Question: Here is the array I am working with:
'''
[["5103", "2593", "<PHONE>"], ["1541", "99", "65990390"], ["934", "99", "73230517"], ["3057", "99", "62377700"], ["1410", "99", "81193882"], ["1232", "99", "50959566"], ["341", "99", "31225295"], ["2303", "99", "46585590"], ["91", "99", "200000000"], ["2259", "99", "32250727"], ["692", "99", "40608716"], ["4397", "99", "23545788"], ["2372", "99", "30486082"], ["408", "99", "33064494"], ["136", "99", "54937860"], ["2412", "99", "23192056"], ["858", "99", "30378477"], ["1088", "99", "21174680"], ["174", "99", "76296917"], ["477", "99", "50883493"], ["2578", "99", "24367856"], ["603", "99", "34401457"], ["1556", "99", "24433483"], ["1106", "99", "22180782"], ["1365", "99", "23373048"], ["4889", "120", "121954995"], ["10967", "97", "<PHONE>"], ["-1", "-1"], ["-1", "-1"], ["9462", "<PHONE>"], ["-1", "-1"], ["-1", "-1"], ["25914", "1608"], ["17184", "1538"], ["19936", "1519"], ["33498", "1651"], ["-1", "-1"], ["2589", "401"], ["14280", "1262"], ["-1", "-1"], ["-1", "-1"], ["-1", "-1"], ["32068", "378140"], ["-1", "-1"], ["-1", "-1"], ["-1", "-1"]]
'''
This is a large array with many smaller arrays inside of it. The numbers of each small array represent rank, then level, then experience.
Here is another array containing the labels for each of those numbers:
'''
@skills = %w(overall, attack, defence, strength, constitution, ranged, prayer, magic, cooking, woodcutting, fletching, fishing, firemaking, crafting, smithing, mining, herblore, agility, thieving, slayer, farming, runecrafting, hunter, construction, summoning, dungeoneering, divination)
'''
Here is the table I am trying to create:
'''
<table>
<tr>
<th>Skill</th>
<th>Level</th>
<th>Experience</th>
<th>Rank</th>
</tr>
<% @skills.each do |skill| %>
<tr>
<td><%= skill.chomp(',').capitalize %></td>
</tr>
<% end %>
</table>
'''
I have gotten as far as to place the name of each skill on its own row of the table. What I need to do now is place the level, rank, and experience of each skill next to the name of the skill in the table.
Is there a way to iterate through each element in position x of each sub-array? So that each first number in each small array is in one column?
Here's what I have now:
'''
<table>
<tr>
<th>Skill</th>
<th>Level</th>
<th>Experience</th>
<th>Rank</th>
</tr>
<% @skills.each do |skill| %>
<tr>
<td><%= skill.chomp(',').capitalize %></td>
</tr>
<% end %>
<% @skills.each_with_index do |skill, i| %>
<tr>
<td><%= @stats[i][0] %></td>
<td><%= @stats[i][1] %></td>
<td><%= @stats[i][2] %></td>
</tr>
<% end %>
</table>
'''
Here is what the output looks like on the page:

That whole bottom table needs to be propped up to the right of the one on top.
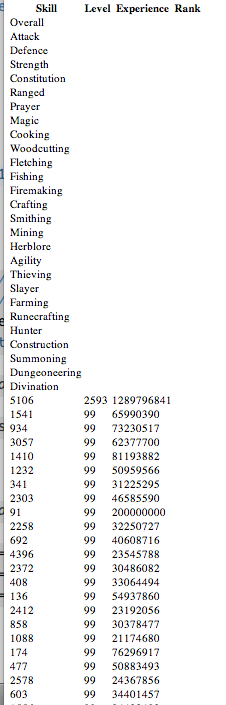
Answer: Use <URL> method:
'''
<table>
<tr>
<th>Skill</th>
<th>Level</th>
<th>Experience</th>
<th>Rank</th>
</tr>
<% @skills.each_with_index do |skill, i| %>
<tr>
<td><%= skill.chomp(',').capitalize %></td>
<td><%= @stats[i][0] %></td>
<td><%= @stats[i][1] %></td>
<td><%= @stats[i][2] %></td>
</tr>
<% end %>
</table>
'''
Alternatively:
'''
<% @skills.each_with_index do |skill, i| %>
<tr>
<td><%= skill.chomp(',').capitalize %></td>
<%= @stats[i].map{ |s| "<td>#{s}</td>" }.join %>
</tr>
<% end %>
'''
BTW: you can drop the commas in '%w()' literal and remove 'chomp(',')' part.